Aerial crown-view tile of a tropical tree (Barro Colorado Island, Panama), acquired 20250512:
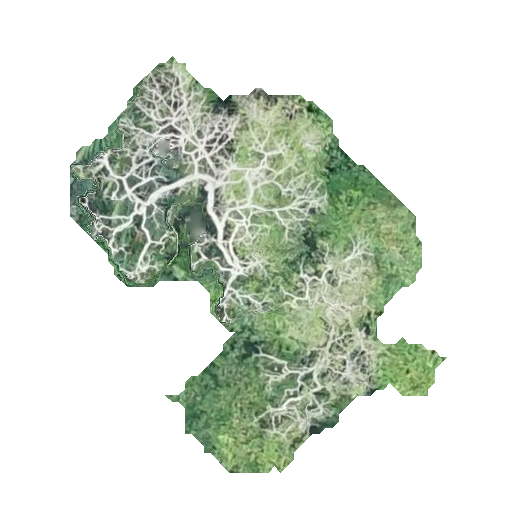
Species: Platypodium elegans
GBIF accepted scientific name: Platypodium elegans
Crown area: 125.161 m²